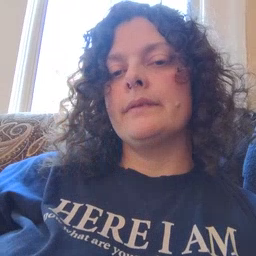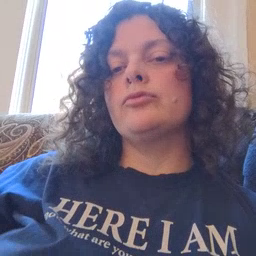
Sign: TV